Field crop: maize
Growth stage: 2
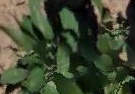
Species: maize